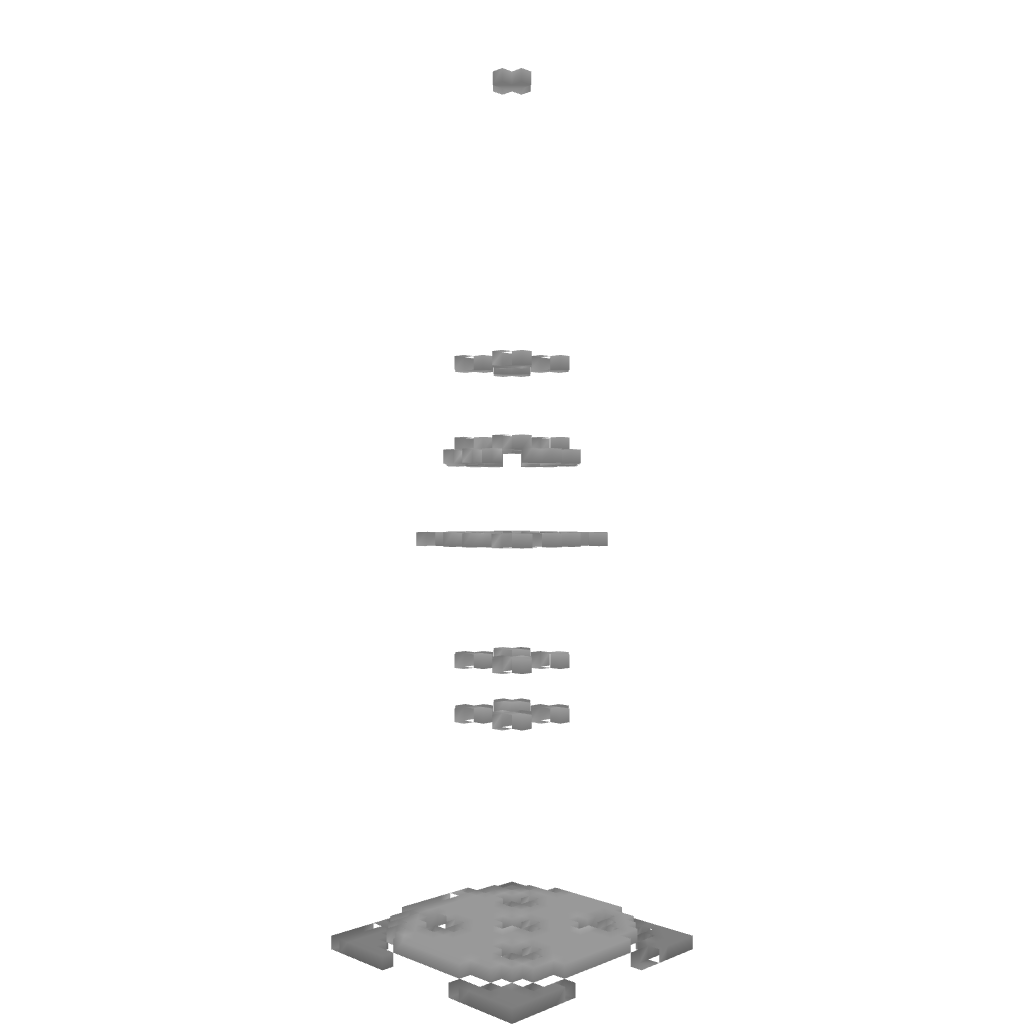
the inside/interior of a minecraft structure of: Impossible Fountain